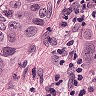
Metastatic tissue present: yes